Interaction volume radius: 5 \u00c5
Interaction volume height: 35 \u00c5
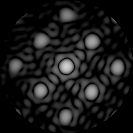
Disorder parameter: 0.1134